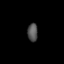
Tissue: lung
Cell type: Fibroblasts
Senescence score: 0.6006
Nuclear area (px): 182
Mean DAPI intensity: 81.808